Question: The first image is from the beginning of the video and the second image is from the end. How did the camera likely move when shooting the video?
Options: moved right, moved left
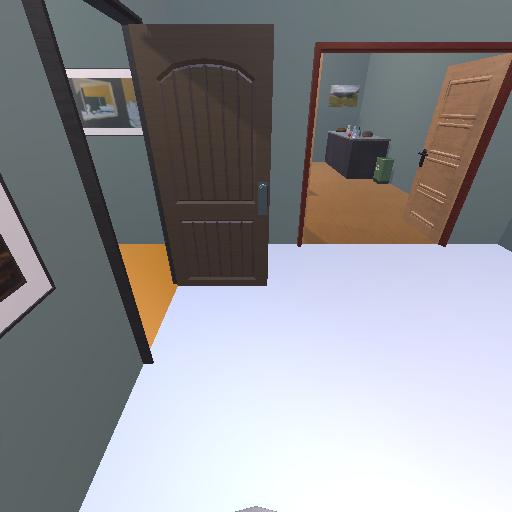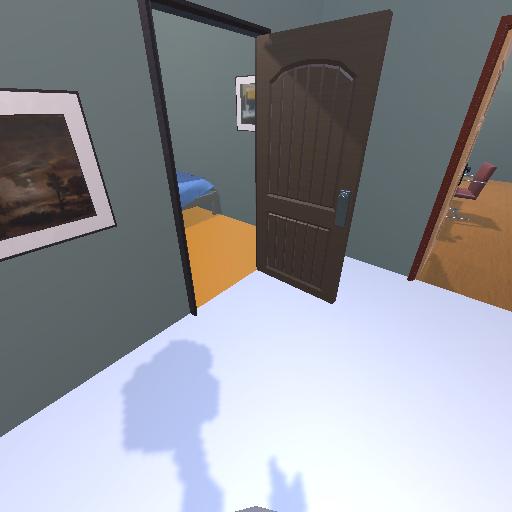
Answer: moved right